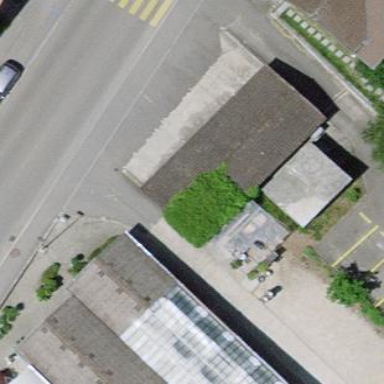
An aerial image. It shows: Garage building.